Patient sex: F
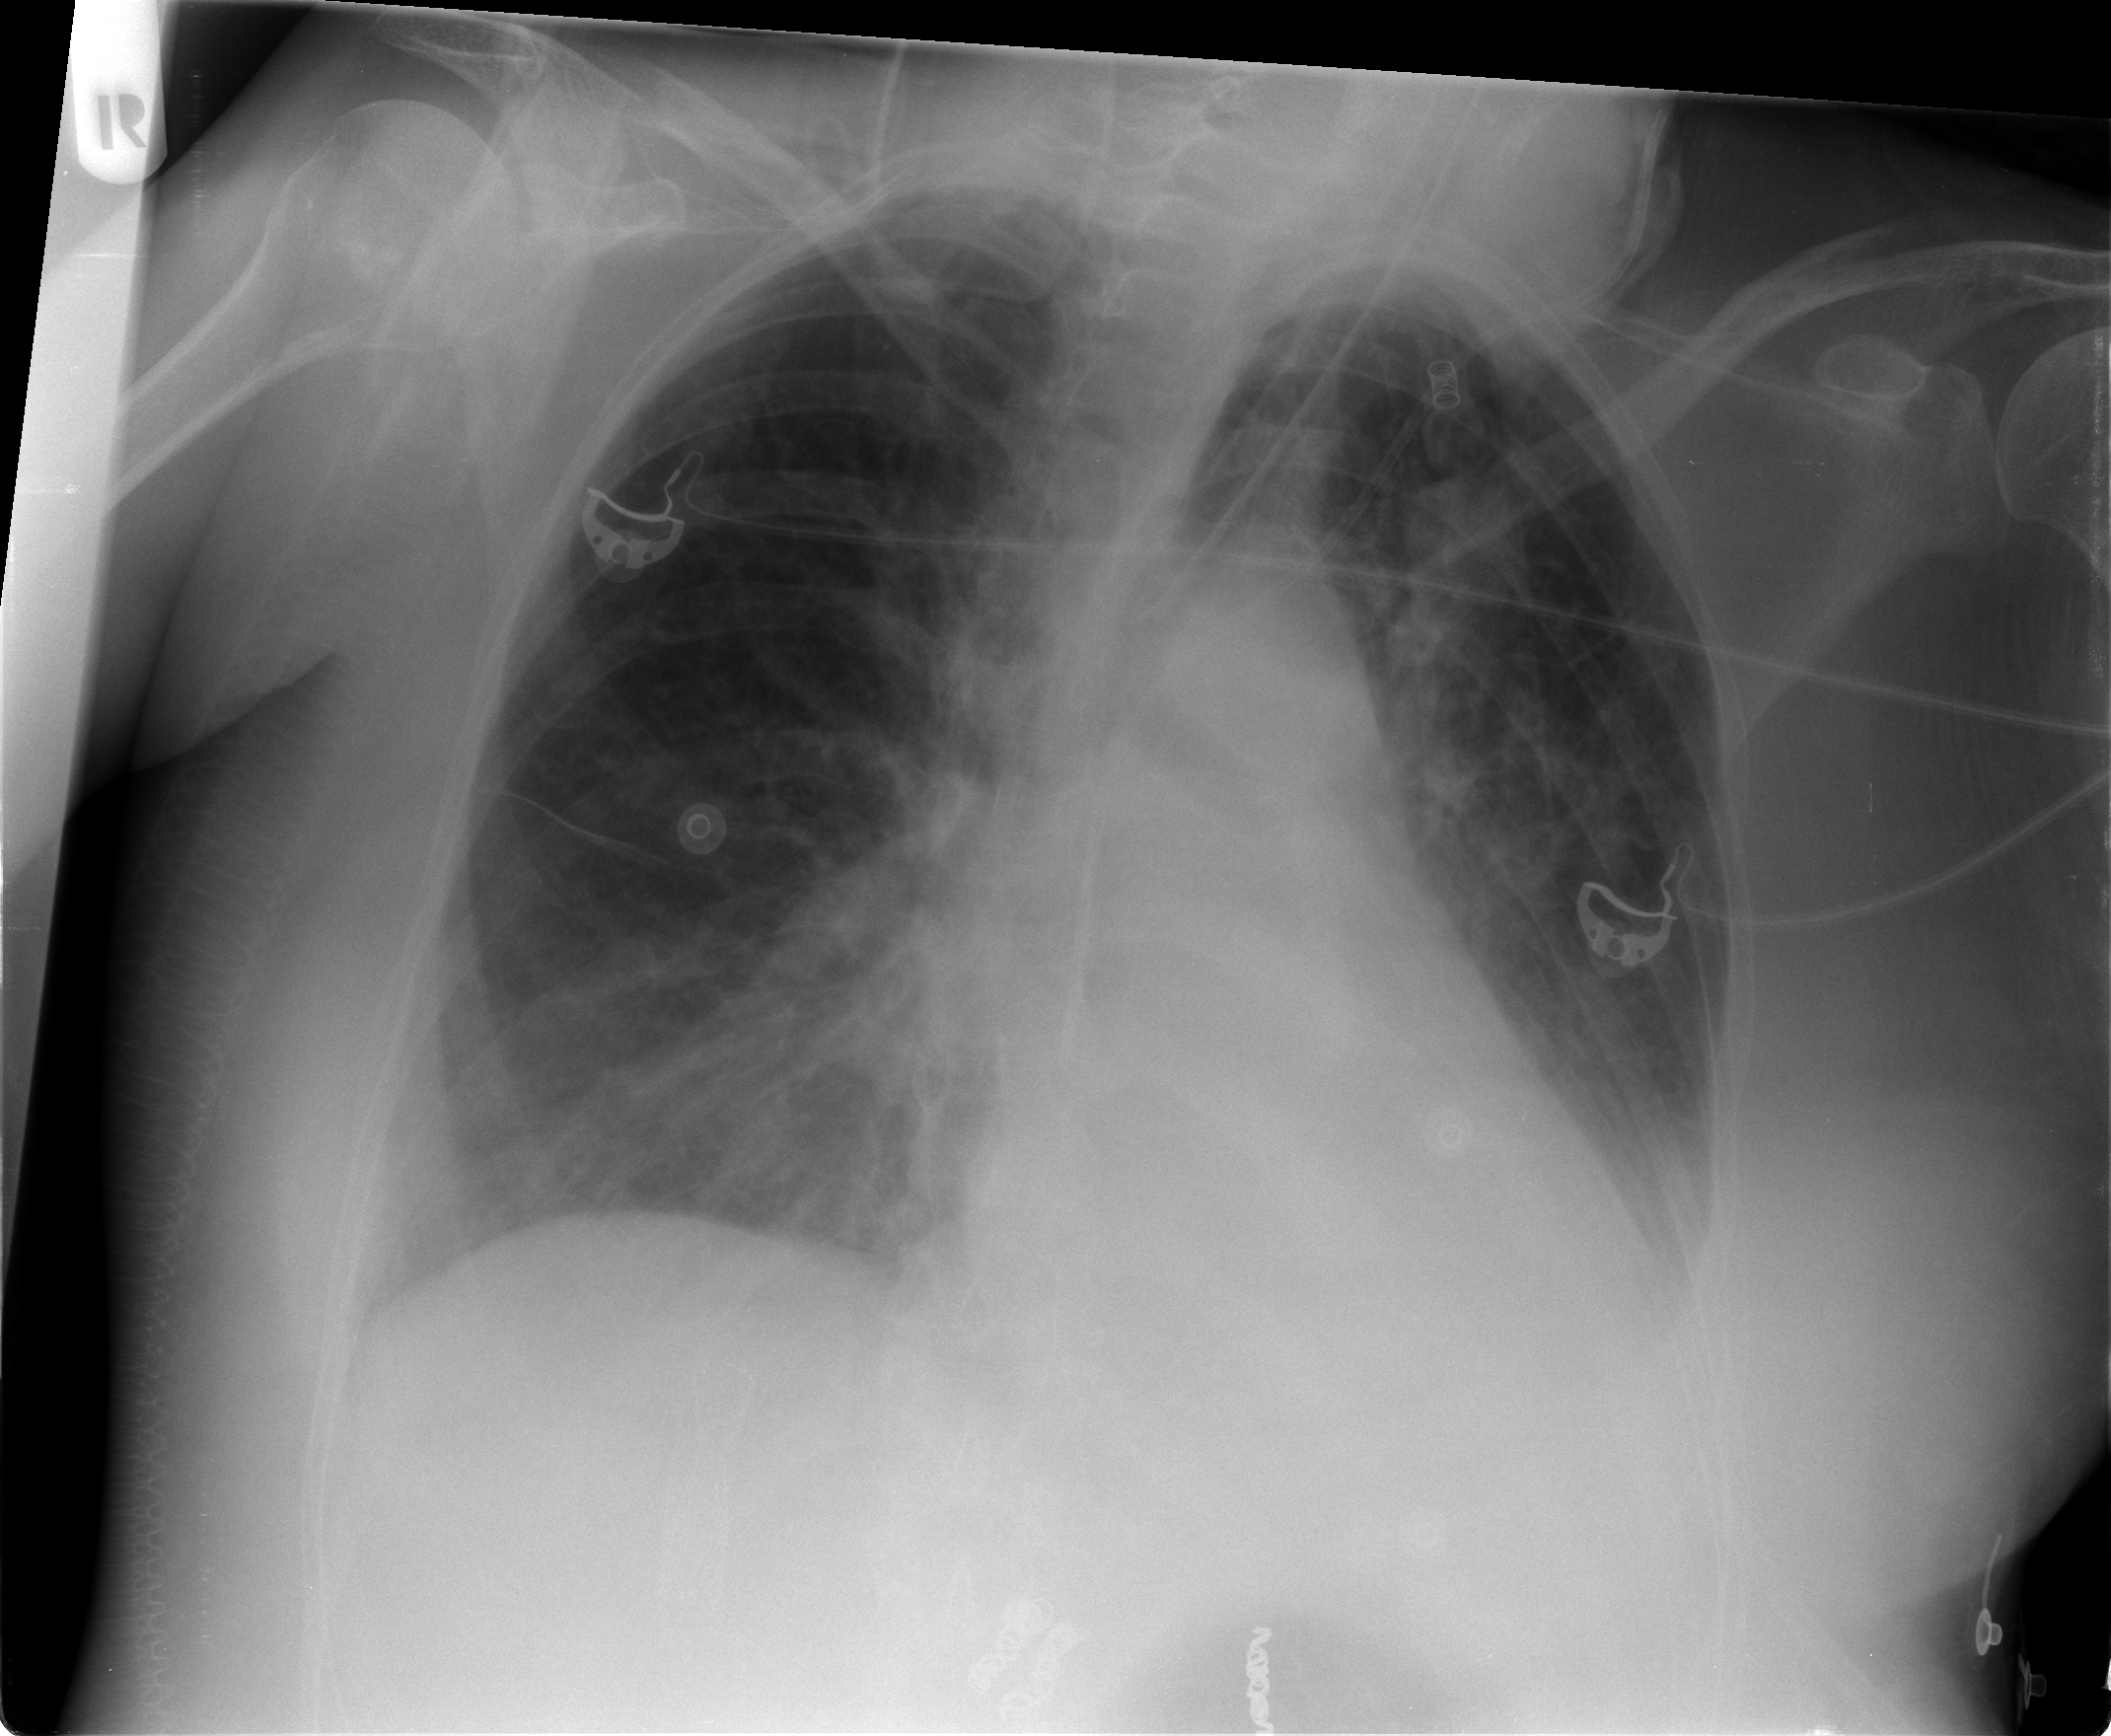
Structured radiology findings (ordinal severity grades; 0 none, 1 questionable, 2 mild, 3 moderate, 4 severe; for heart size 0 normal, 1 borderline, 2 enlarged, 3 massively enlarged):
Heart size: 0
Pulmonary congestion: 2
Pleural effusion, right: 2
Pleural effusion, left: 2
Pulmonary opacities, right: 0
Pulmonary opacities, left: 0
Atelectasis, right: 0
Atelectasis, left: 0